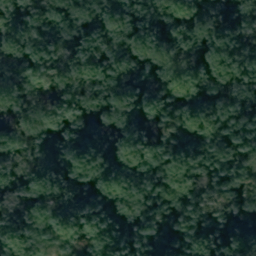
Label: forest